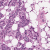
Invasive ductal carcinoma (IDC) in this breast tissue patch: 1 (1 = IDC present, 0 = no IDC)